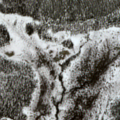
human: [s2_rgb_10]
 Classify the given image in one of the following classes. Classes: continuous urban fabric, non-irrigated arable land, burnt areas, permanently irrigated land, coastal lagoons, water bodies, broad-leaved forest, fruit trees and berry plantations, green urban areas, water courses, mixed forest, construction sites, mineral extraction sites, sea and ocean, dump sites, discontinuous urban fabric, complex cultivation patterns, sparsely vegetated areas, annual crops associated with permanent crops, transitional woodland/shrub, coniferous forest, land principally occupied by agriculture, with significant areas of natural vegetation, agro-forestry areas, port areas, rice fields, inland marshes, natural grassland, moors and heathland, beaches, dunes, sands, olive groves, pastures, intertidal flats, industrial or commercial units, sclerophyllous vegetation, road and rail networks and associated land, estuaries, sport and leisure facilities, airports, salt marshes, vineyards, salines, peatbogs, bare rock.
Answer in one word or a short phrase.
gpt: coniferous forest, peatbogs